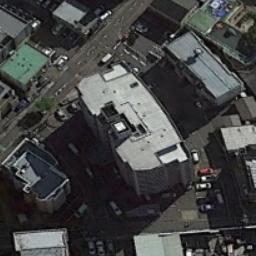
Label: commercial_area